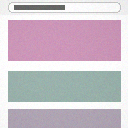
Screen state: on